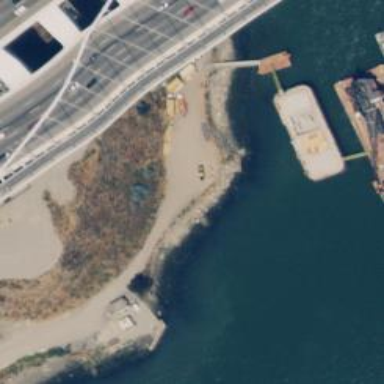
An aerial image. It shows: Breakwater made of rocks.